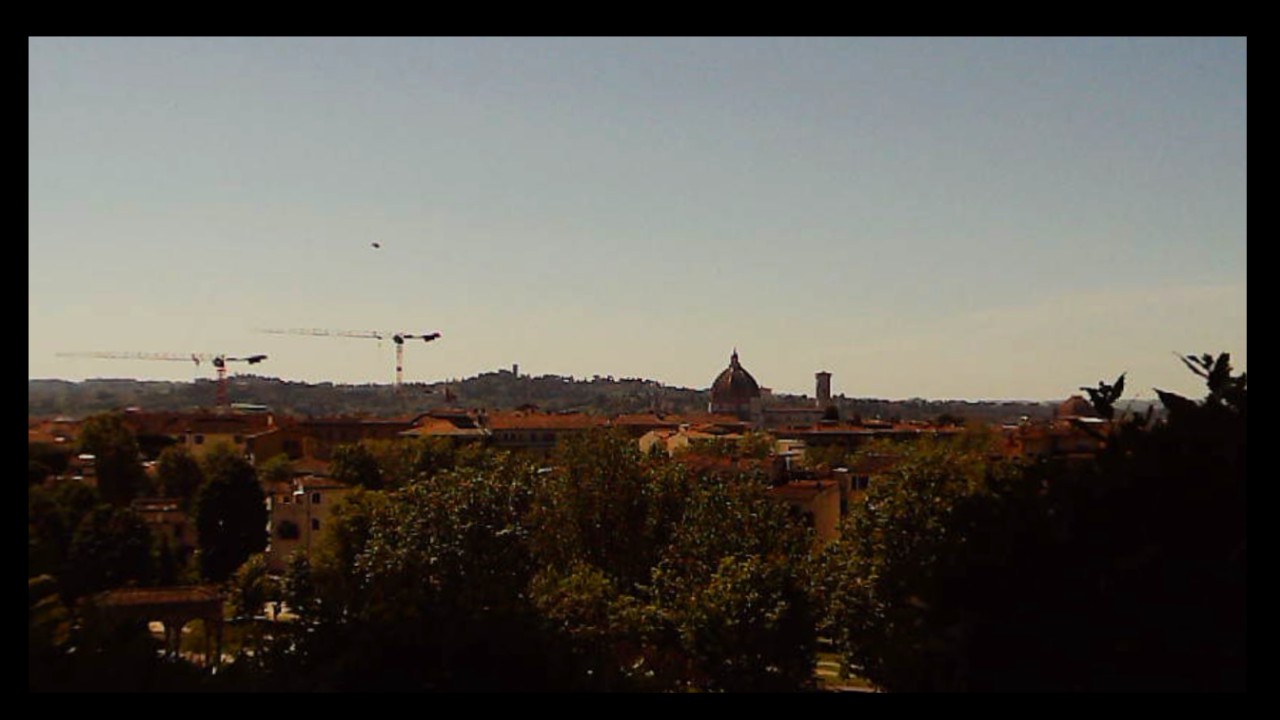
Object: DarwinFPV cineape20